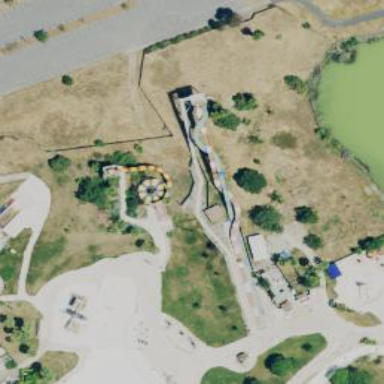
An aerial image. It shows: Water slide attraction located in covered tunnel.